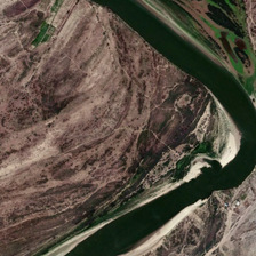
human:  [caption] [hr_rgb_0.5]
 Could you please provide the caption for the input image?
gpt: The river is a wasteland.

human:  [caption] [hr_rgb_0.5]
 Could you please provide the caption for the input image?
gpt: A few rare families by the river.

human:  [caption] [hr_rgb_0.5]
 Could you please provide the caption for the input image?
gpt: A few sparse people by the river.

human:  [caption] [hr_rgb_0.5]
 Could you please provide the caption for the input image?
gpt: Several families were scattered along the river.

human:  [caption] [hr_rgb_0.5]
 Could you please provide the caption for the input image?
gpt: There is a wasteland by the river.